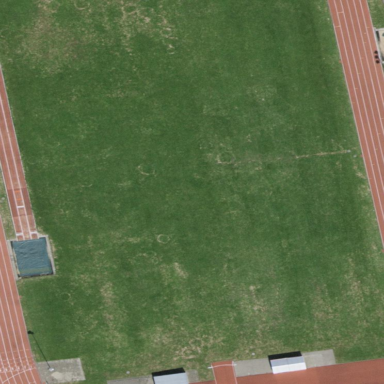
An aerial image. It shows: Soccer pitch designated for leisure and sports activities.